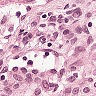
Metastatic tissue present: no